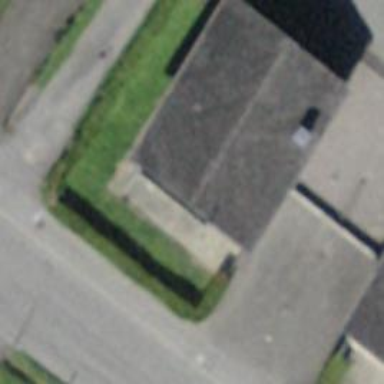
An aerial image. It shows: Detached building.